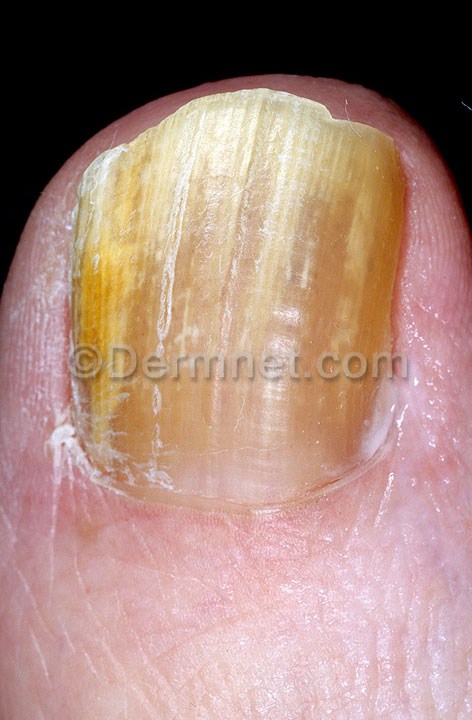
Disease: Nail Fungus and other Nail Disease